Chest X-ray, PA view. Patient: 53 years old, sex M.
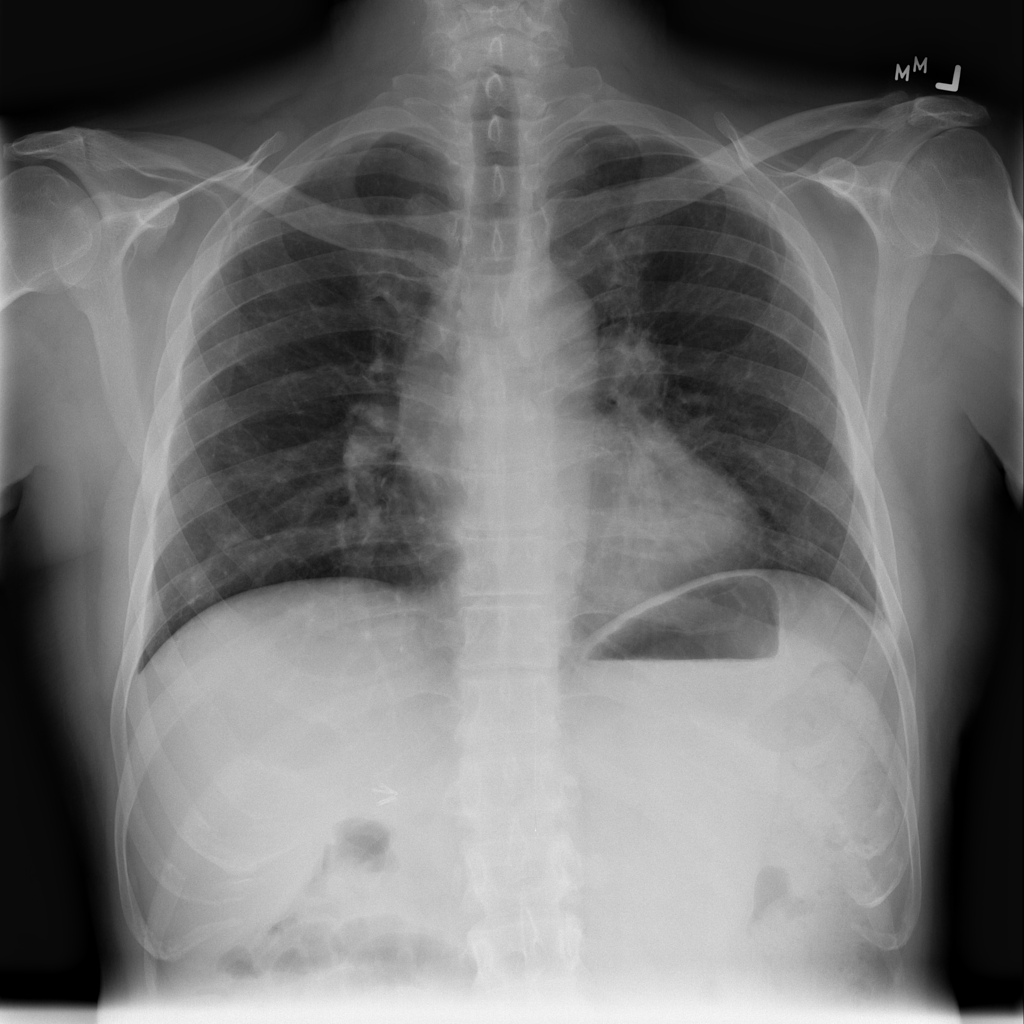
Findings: No Finding